. (2024·上海·三模) 已知双曲线 $\Gamma: \frac{x^2}{a^2} - \frac{y^2}{b^2} = 1(a > 0, b > 0)$ 的左、右焦点分别为 $F_1, F_2$.

(1) 若 $\Gamma$ 的实轴长为 2, 焦距为 4, 求 $\Gamma$ 的渐近线方程:

(2) 若 $b = 4$, 双曲线 $\Gamma$ 左支上任意点 $T$ 均满足 $|TF_1| \ge 2a$, 求 $a$ 的最大值;

(3) 若双曲线 $\Gamma$ 的左支上存在点 $P$、右支上存在点 $Q$ 满足 $|PF_1| = |PQ| = |QF_2|$, 求 $\Gamma$ 的离心率 $e$ 的取值范围.
【解答】
【答案】 (1) $y = \pm\sqrt{3}x$;

(2) $\sqrt{2}$;

(3) $(2, +\infty)$.

【分析】 (1) 根据给定条件, 由 $a, b, c$ 求出渐近线方程.

(2) 设出点 $T$ 的坐标, 利用两点间距离公式求出 $|PF_1|$ 有最小值, 再结合已知求解即得.

(3) 设 $P(x_1, y_1), Q(x_2, y_2), x_1 \le -a, x_2 \ge a$, 结合已知可得 $x_1 + x_2 = 0$, 再按 $y_1 = y_2$ 和 $y_1 = -y_2$ 分类建立不等式

求出 $e$ 的范围.

【解析】 (1) 令双曲线的半焦距为 $c$, 依题意, $a = 1, c = 2$, 由 $c^2 = a^2 + b^2$, 得 $b = \sqrt{3}$, 则 $\frac{b}{a} = \sqrt{3}$,

所以双曲线 $\Gamma$ 的渐近线方程为 $y = \pm\sqrt{3}x$.

(2) 设点 $T$ 的坐标为 $(x, y), x \le -a$, $F_1(-c, 0)$, 则 $y^2 = \frac{b^2}{a^2}(x^2 - a^2)$,

于是 $|TF_1| = \sqrt{(x + c)^2 + y^2} = \sqrt{(x + c)^2 + \frac{b^2}{a^2}(x^2 - a^2)} = \sqrt{\frac{c^2}{a^2}x^2 + 2cx + a^2} = -\frac{c}{a}x - a$,

当 $x = -a$ 时, $|PF_1|_{\min} = c - a$, 因此 $c - a \ge 2a$, 即 $c^2 \ge 9a^2$, 则 $a^2 + b^2 \ge 9a^2$, 又 $b = 4$, 解得 $a \le \sqrt{2}$,

因此 $a$ 的最大值为 $\sqrt{2}$.

(3) 设点 $P(x_1, y_1), Q(x_2, y_2), x_1 \le -a, x_2 \ge a$, $F_1(-c, 0), F_2(c, 0)$,

由 $|F_1P| = |QF_2|$, 得 $(x_1 + c)^2 + y_1^2 = (x_2 - c)^2 + y_2^2$, 整理得: $(x_1 + x_2)\left[\frac{c^2}{a^2}(x_1 - x_2) + 2c\right] = 0$,

由 $x_1 - x_2 \le -2a$, 得 $\frac{c^2}{a^2}(x_1 - x_2) + 2c < 0$, 因此 $x_1 + x_2 = 0$,

当 $y_1 = y_2$ 时, 由 $|F_1P| = |PQ|$, 得 $(x_1 + c)^2 + y_1^2 = 4x_1^2$,

整理得: $\left(4 - \frac{c^2}{a^2}\right)x_1^2 - 2cx_1 - a^2 = 0$, 解得 $x_1 = -\frac{a}{2 - e}$ 或 $x_1 = -\frac{a}{2 + e}$ (舍),

由 $-\frac{a}{2 - e} \le -a$, 解得 $2 < e \le 3$;

当 $y_1 = -y_2$ 时, 由 $|F_1P| = |PQ|$, 得 $(x_1 + c)^2 + y_1^2 = 4x_1^2 + 4y_1^2$,

整理得: $\frac{3c^2}{a^2}x_1^2 - 2cx_1 + 3a^2 - 4c^2 = 0$, 在 $x_1 \le -a$ 有解,

故 $3c^2 + 2ac + 3a^2 - 4c^2 \le 0$, 即 $e^2 - 2e - 3 \ge 0$, 解得: $e \ge 3$ 或 $e \le -1$ (舍),

综上, 曲线 $\Gamma$ 的离心率 $e$ 的取值范围是 $(2, +\infty)$.

【点睛】 方法点睛: 双曲线的离心率是双曲线最重要的几何性质, 求双曲线的离心率(或离心率的取值范围),
常见有两种方法:

\textcircled{1} 求出 $a, c$, 代入公式 $e = \frac{c}{a}$;

\textcircled{2} 只需要根据一个条件得到关于 $a, b, c$ 的齐次式, 结合 $b^2 = c^2 - a^2$ 转化为 $a, c$ 的齐次式, 然后等式(不等式)
两边分别除以 $a$ 或 $a^2$ 转化为关于 $e$ 的方程(不等式), 解方程(不等式)即可得 $e(e$ 的取值范围).
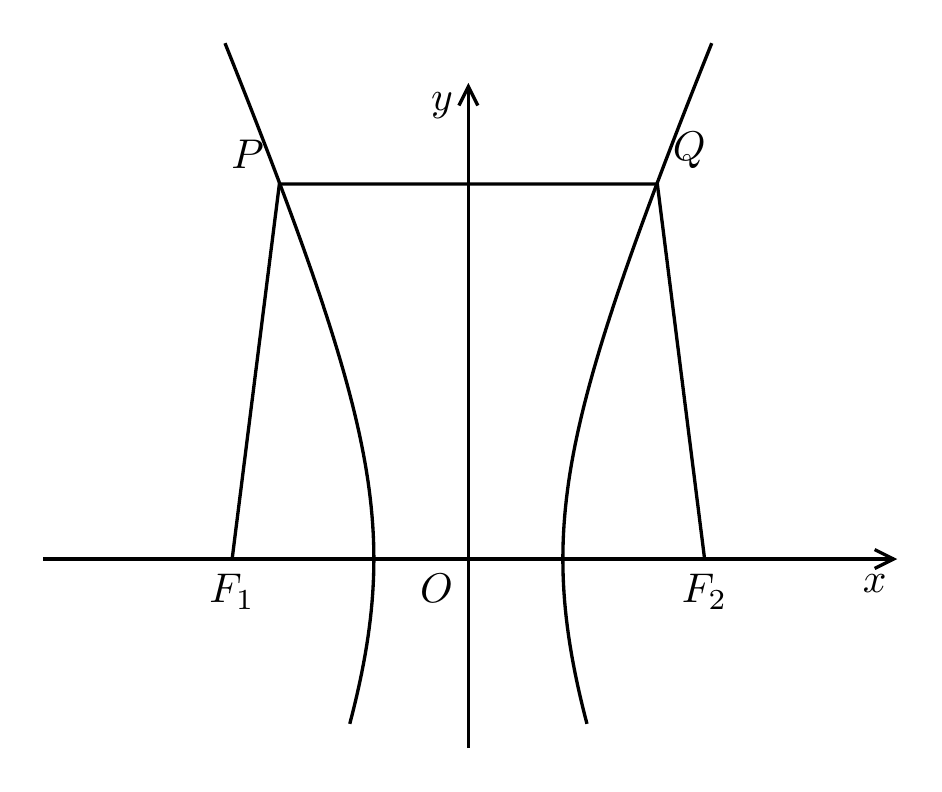
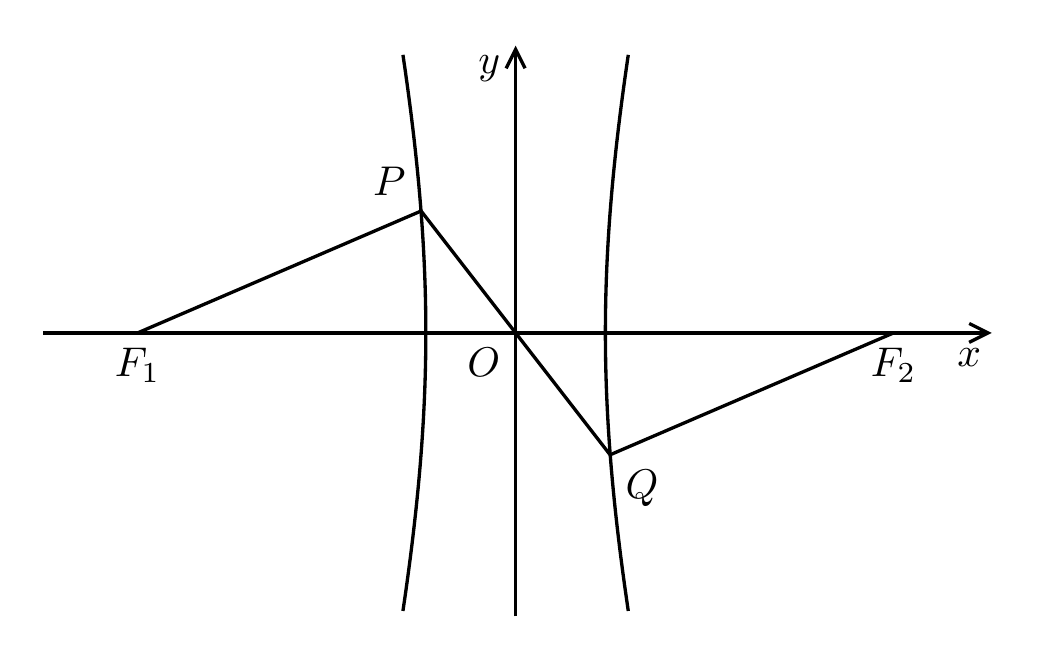